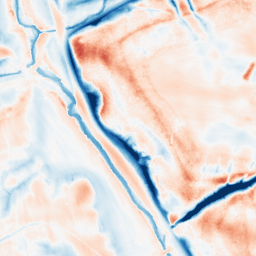
Category: trend_removal
Decomposition family: local_polynomial
Decomposition parameters: window_size: 31
degree: 1
Upsampling method: bicubic_3x
Upsampling parameters: scale: 3
Upsampling scale: 3